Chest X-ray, PA view. Patient: 57 years old, sex M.
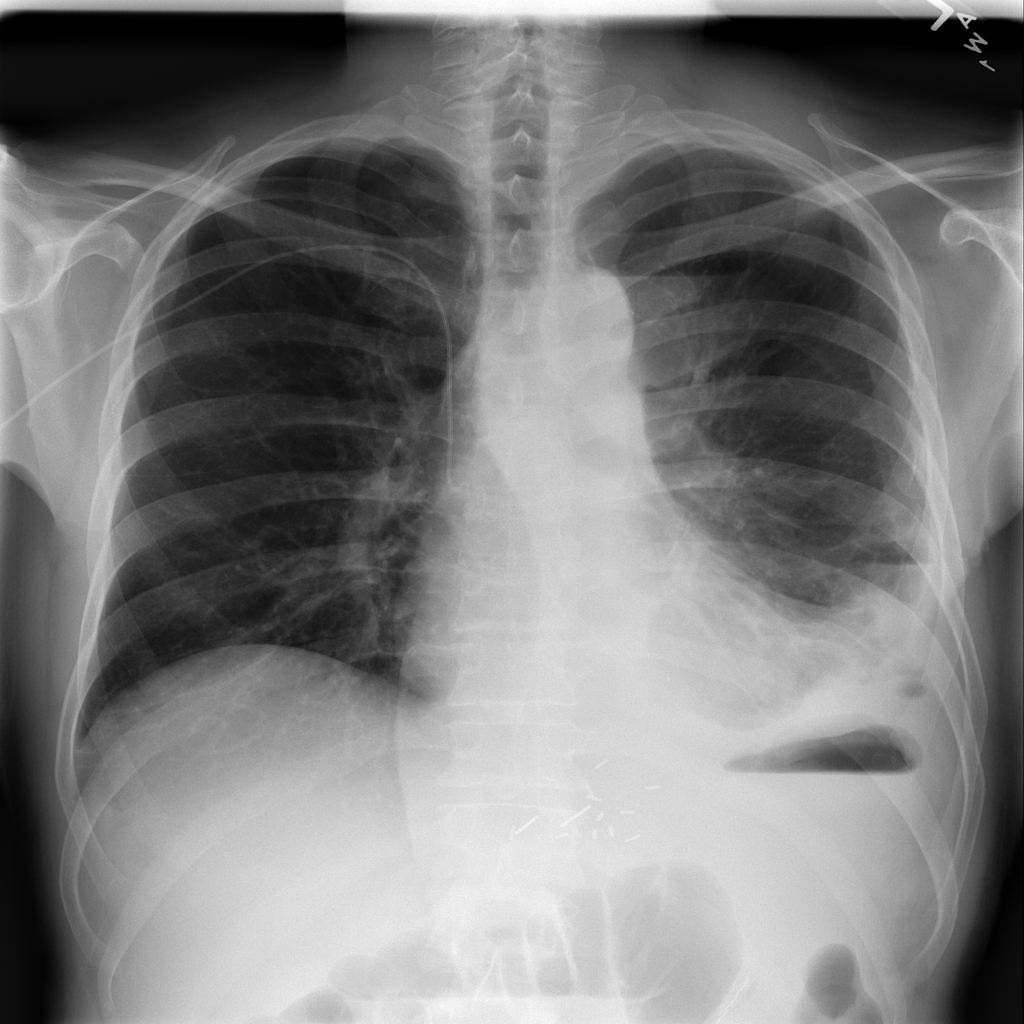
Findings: Atelectasis, Infiltration, Mass